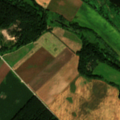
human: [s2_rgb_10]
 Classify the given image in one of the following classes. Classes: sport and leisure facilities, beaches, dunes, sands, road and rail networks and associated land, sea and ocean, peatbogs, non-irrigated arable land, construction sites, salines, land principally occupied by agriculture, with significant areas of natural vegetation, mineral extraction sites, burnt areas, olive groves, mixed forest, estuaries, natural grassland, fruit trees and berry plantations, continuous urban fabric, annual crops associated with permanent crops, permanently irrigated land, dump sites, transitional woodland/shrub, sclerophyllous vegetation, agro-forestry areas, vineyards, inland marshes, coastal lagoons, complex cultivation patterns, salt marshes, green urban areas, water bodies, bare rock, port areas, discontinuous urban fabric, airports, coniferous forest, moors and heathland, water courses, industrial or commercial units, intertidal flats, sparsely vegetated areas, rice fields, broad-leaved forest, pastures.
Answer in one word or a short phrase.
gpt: non-irrigated arable land, broad-leaved forest, coniferous forest, mixed forest, transitional woodland/shrub, water courses